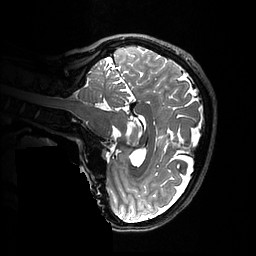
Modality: T2w
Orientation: sagittal
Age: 31
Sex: female
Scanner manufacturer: ge
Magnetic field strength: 3 T
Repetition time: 3.202 s
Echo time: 0.06623 s